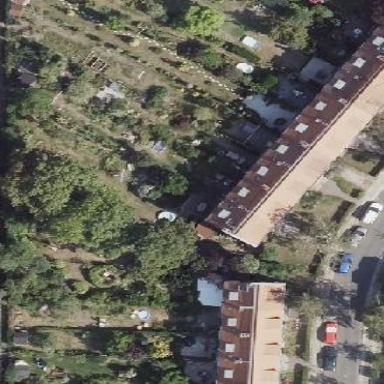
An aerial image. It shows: Residential garden.